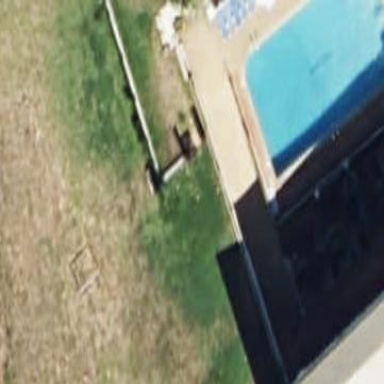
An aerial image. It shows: Swimming pool located in leisure land.